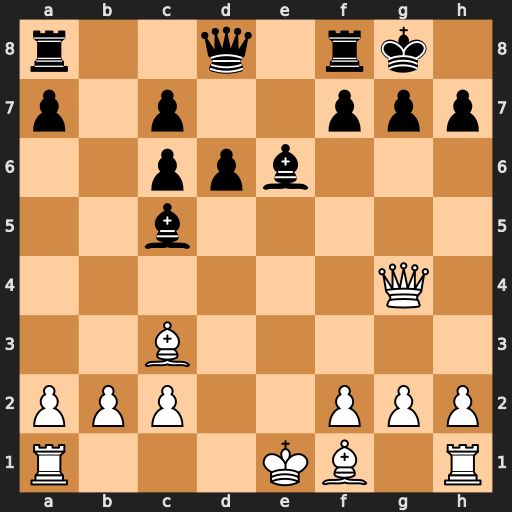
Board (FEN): r2q1rk1/p1p2ppp/2ppb3/2b5/6Q1/2B5/PPP2PPP/R3KB1R
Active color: w
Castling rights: KQ
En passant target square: -
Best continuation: Qxg7#